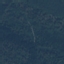
Land use / land cover: Forest